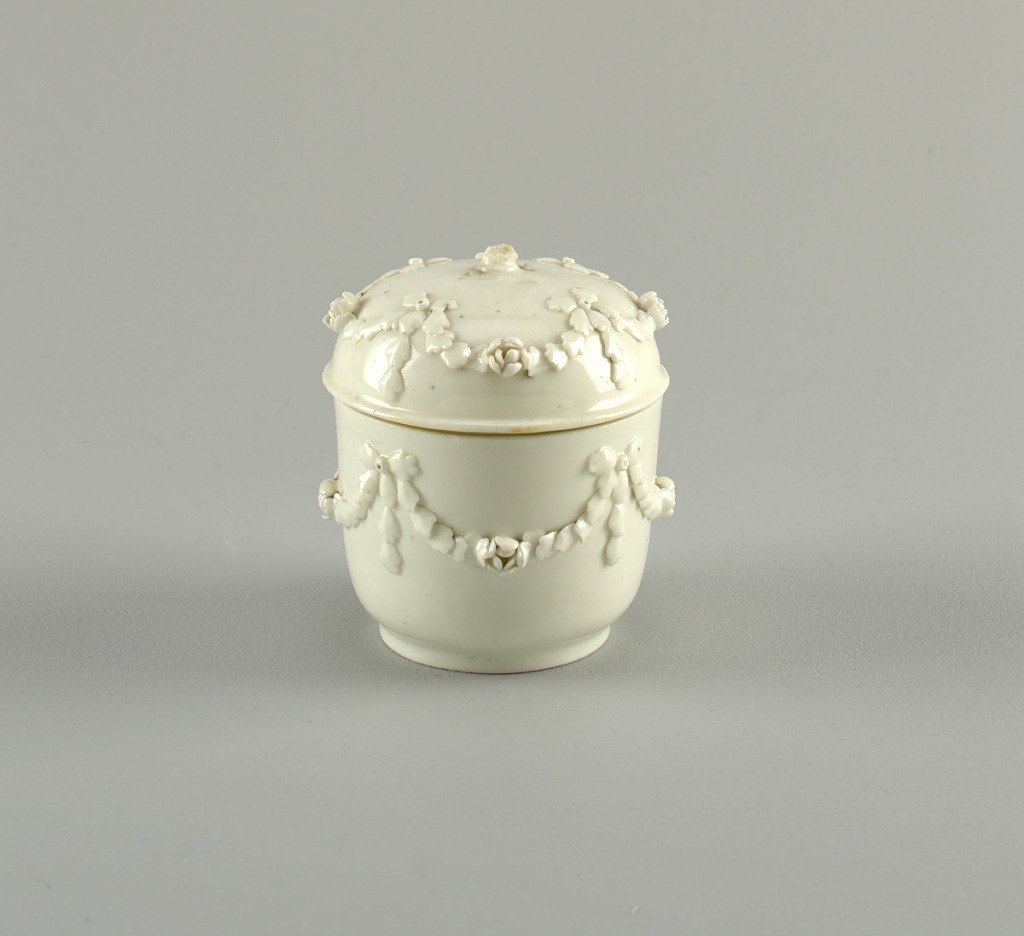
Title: Jar
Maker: Saint-Cloud Porcelain Manufactory, French, active by 1693 - 1766
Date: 1725–1750
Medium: soft paste porcelain
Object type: jar
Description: A) Circular container on small foot.
B) Domed cover with narrow everted rim.
C decorated with applied leaves forming four swags, bows and roses. Large rose finial. No marks.